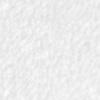
Label: no_change